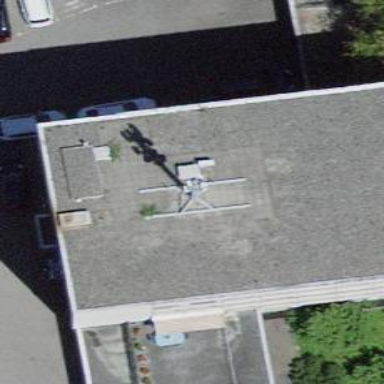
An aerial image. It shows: Flat-roofed building.